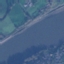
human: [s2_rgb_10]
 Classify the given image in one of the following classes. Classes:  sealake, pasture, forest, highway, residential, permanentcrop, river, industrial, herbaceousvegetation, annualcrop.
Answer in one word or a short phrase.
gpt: River